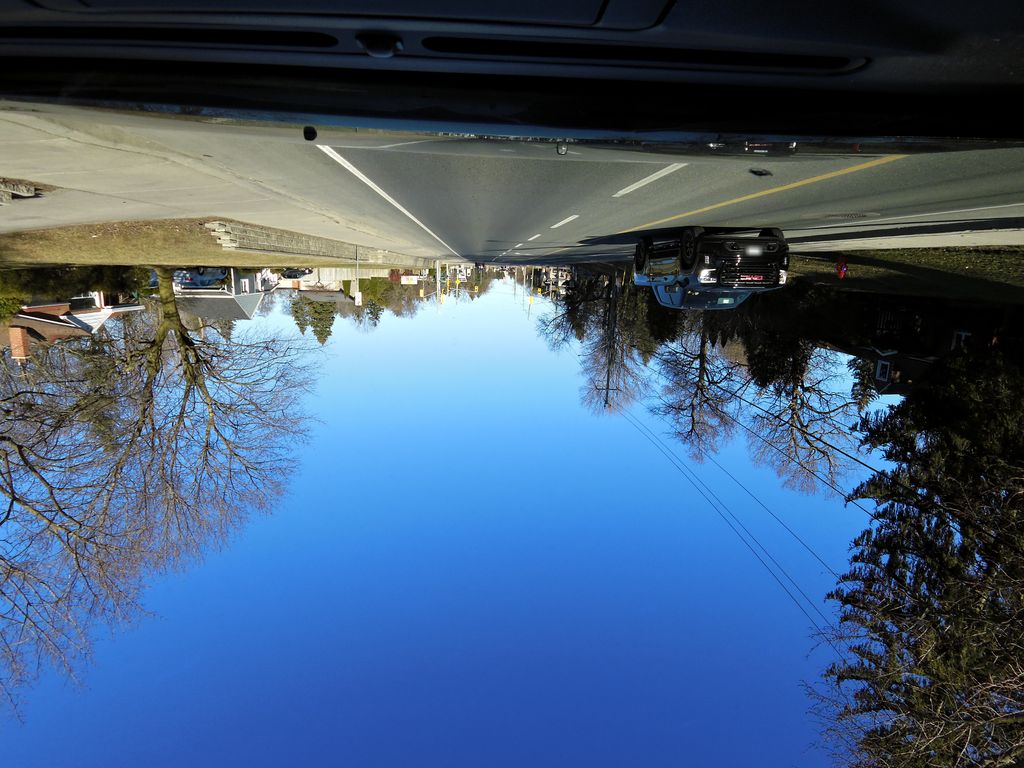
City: hamilton